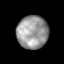
Tissue: prostate
Cell type: T cells
Senescence score: 0.3605
Nuclear area (px): 1004
Mean DAPI intensity: 152.956